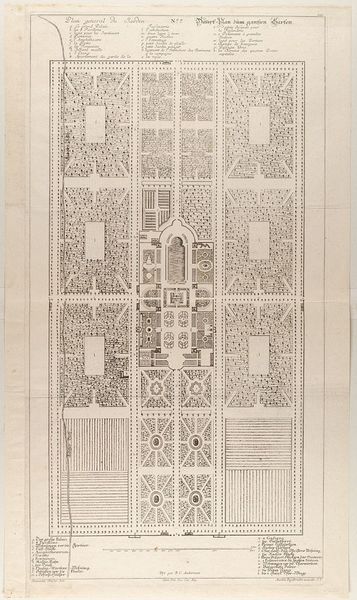
Titel: Hauptplan des Großen Garten in Dresden
Künstler: Martin Engelbrecht
Standort: Hamburg
Institution: Museum für Kunst und Gewerbe Hamburg
Schlagwörter: schloss, barock, papier, grafik, graphik, fotografie, photographie, burg, palast, druckgraphik, druckgrafik, radierung, entwurf, lustschloss, plan, grundriss, parks, gerippt, historische, reproduktionen, barockzeit, barockzeitalter, druckerzeugnisse, gebäude, örtlichkeit, straße, stätte, gebäudes, gärten, ornamentstich, vorlageblätter, gartenpalais